Question: I am using HighCharts for displaying some statistical data but i have a problem that when values of x axis increases, it cuts down the values. I am attaching screenshot.

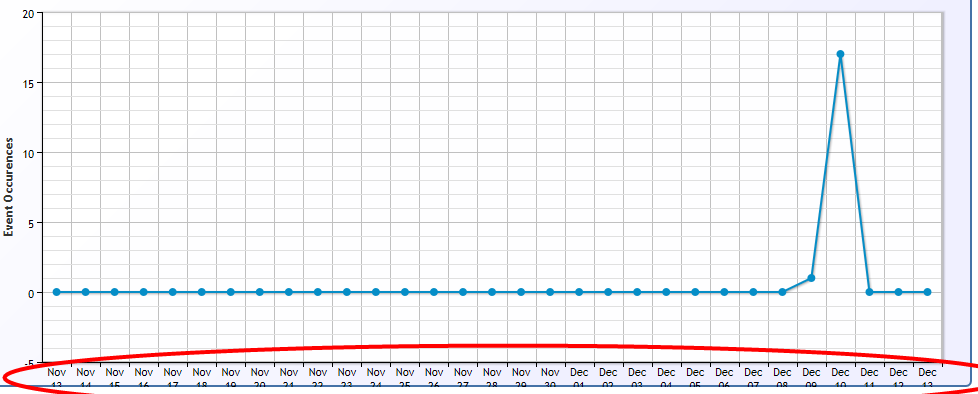
Answer: You should add marginBottom:
'''
chart = new Highcharts.Chart({
chart: {
renderTo: 'container',
type: 'column',
marginRight: 130,
marginBottom: 70 /* HERE */
},
title: {
text: '@Model.Title',
x: -20
}
'''